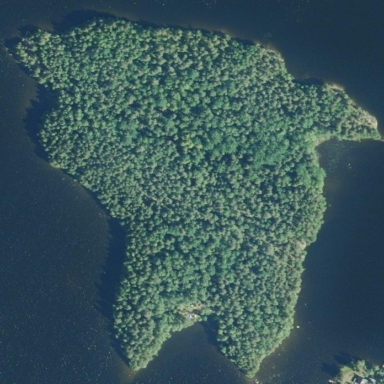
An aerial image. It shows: Island covered with woodland.